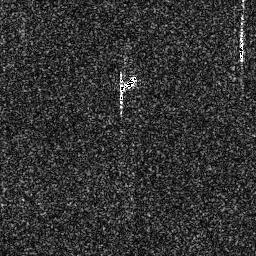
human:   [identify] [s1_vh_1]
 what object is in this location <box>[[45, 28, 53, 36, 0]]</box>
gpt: <ref>1 small ship at the center</ref>